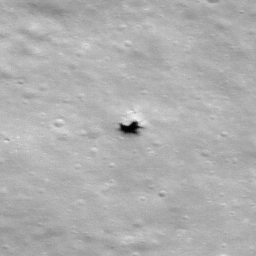
Pit: Stevinus 9b
Host crater: Stevinus
Host type: impact_melt
Lunar coordinates: latitude -32.94, longitude 54.745